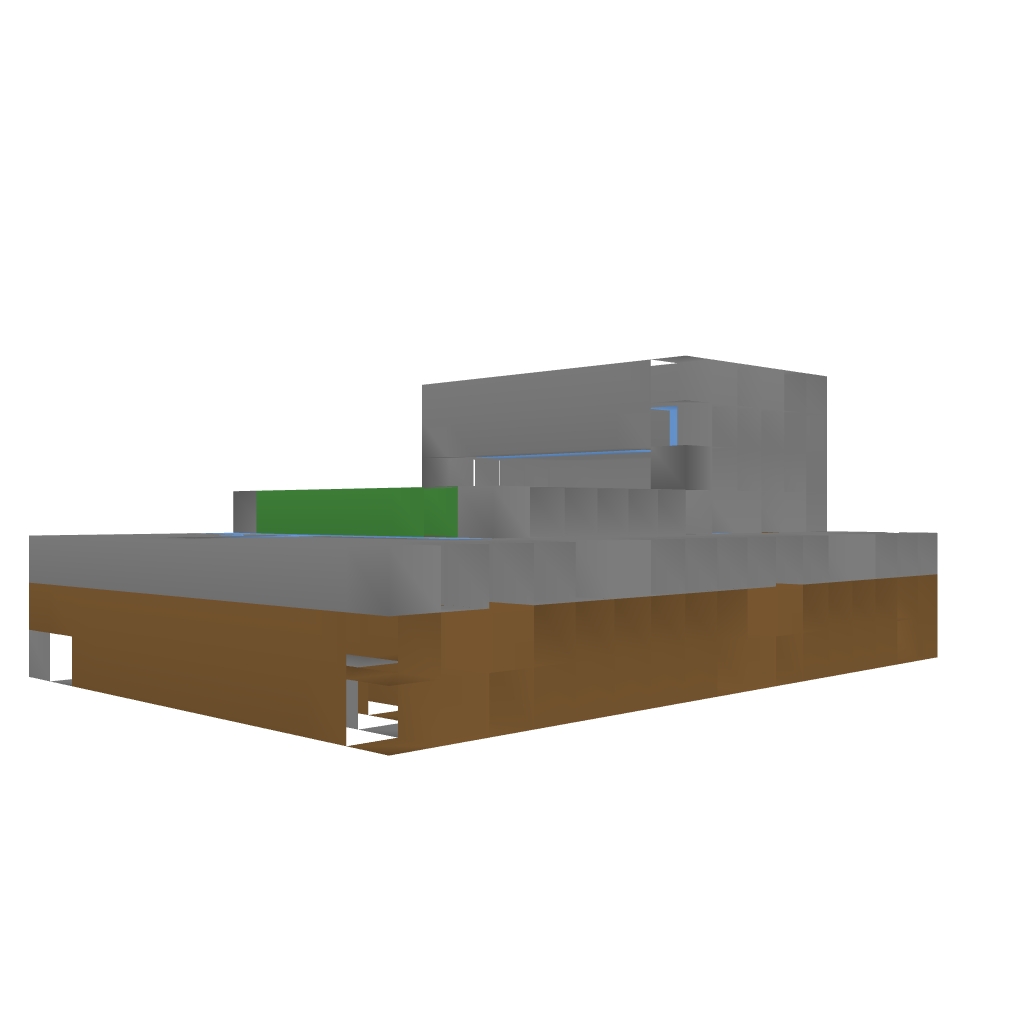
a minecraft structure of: Wheat farm bad low quality